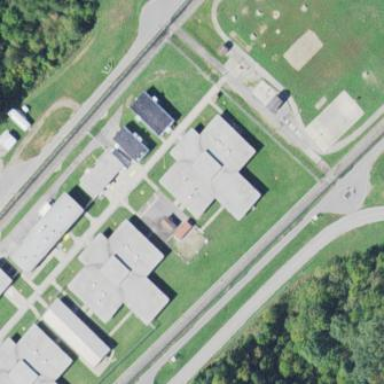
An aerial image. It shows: Prison surrounded by fence.